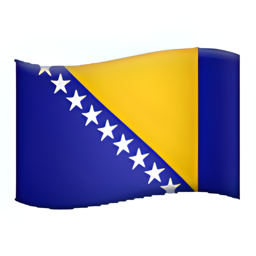
Name: flag for bosnia herzegovina
Emoji: 🇧🇦
Group: Flags
Sub-group: country-flag